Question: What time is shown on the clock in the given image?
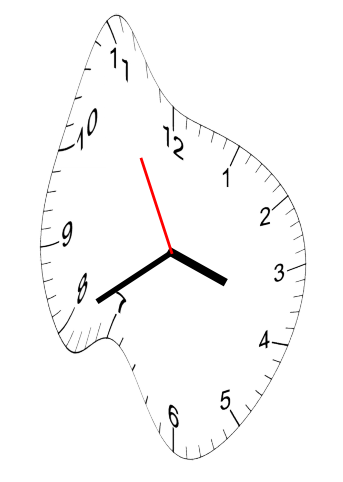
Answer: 03:39:55